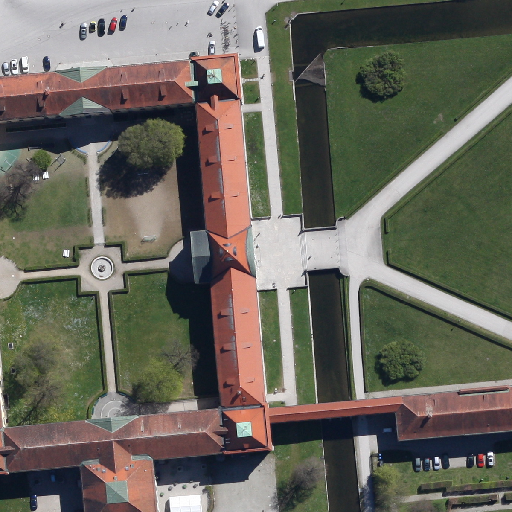
Referring expression: road